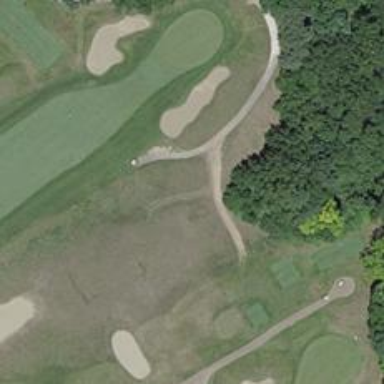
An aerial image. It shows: Path used for both walking and golf.